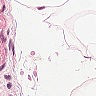
Metastatic tissue present: no